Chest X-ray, AP view. Patient: 78 years old, sex M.
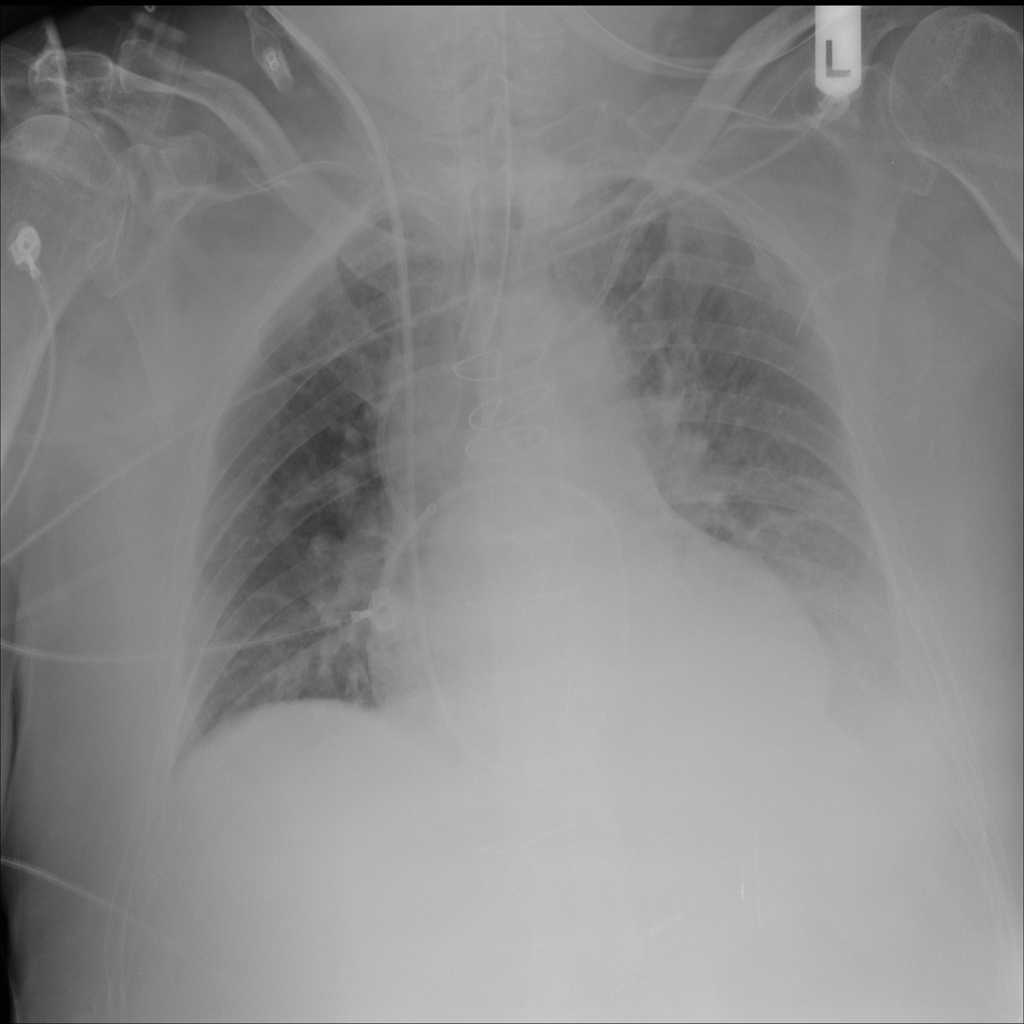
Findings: No Finding